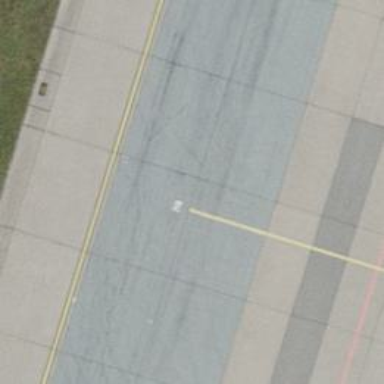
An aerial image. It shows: Airport parking position.